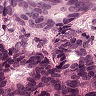
Metastatic tissue present: yes